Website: home-depot
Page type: added-to-cart
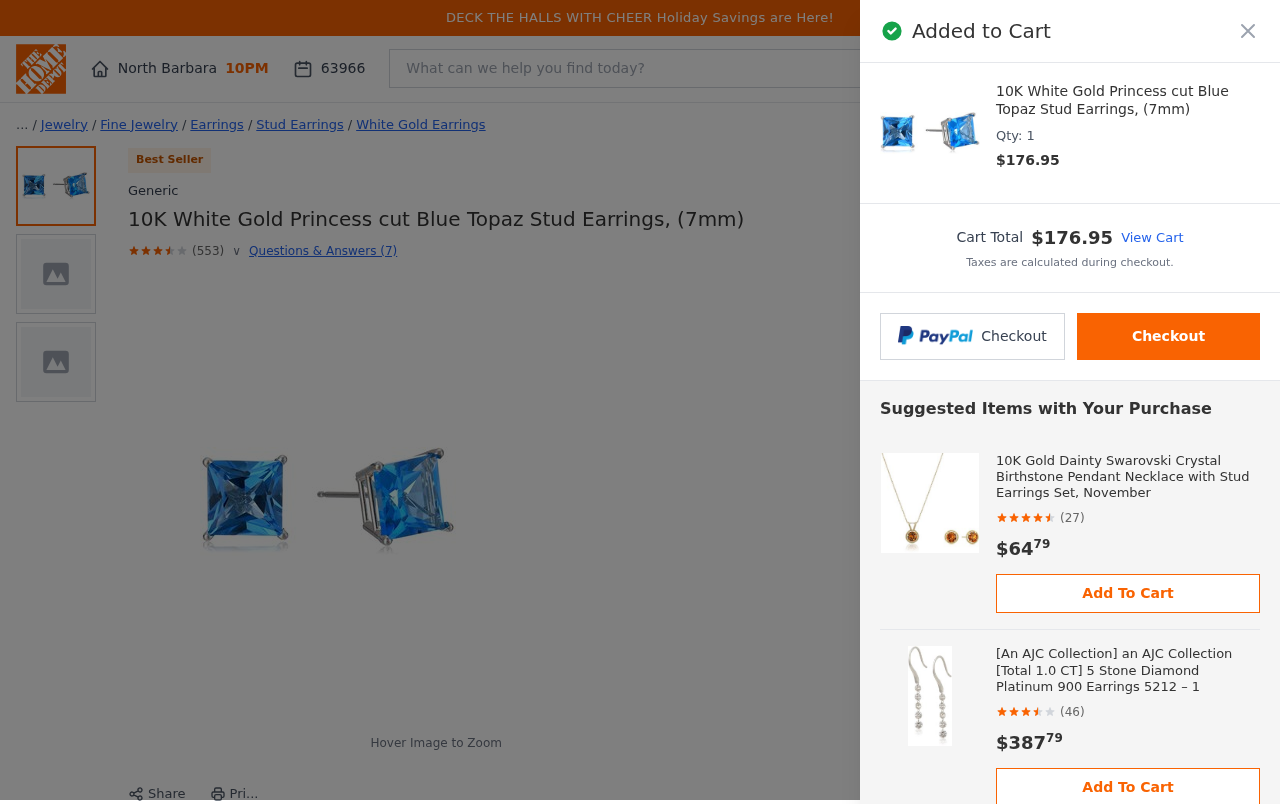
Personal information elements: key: PII_CITY
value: North Barbara
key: PII_POSTCODE
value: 63966
Product elements: key: PRODUCT1_BRAND
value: Generic
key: PRODUCT1_BREADCRUMB
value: Jewelry
Fine Jewelry
Earrings
Stud Earrings
White Gold Earrings
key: PRODUCT1_NAME
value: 10K White Gold Princess cut Blue Topaz Stud Earrings, (7mm)
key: PRODUCT1_NUM_RATINGS
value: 553
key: PRODUCT1_PRICE
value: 176.95
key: PRODUCT1_QUANTITY
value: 1
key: PRODUCT1_RATING
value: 3.7
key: PRODUCT2_NAME
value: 10K Gold Dainty Swarovski Crystal Birthstone Pendant Necklace with Stud Earrings Set, November
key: PRODUCT2_NUM_RATINGS
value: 27
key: PRODUCT2_PRICE
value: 64.79
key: PRODUCT2_RATING
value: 4.5
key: PRODUCT3_NAME
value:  [An AJC Collection] an AJC Collection [Total 1.0 CT] 5 Stone Diamond Platinum 900 Earrings 5212 – 1
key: PRODUCT3_NUM_RATINGS
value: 46
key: PRODUCT3_PRICE
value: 387.79
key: PRODUCT3_RATING
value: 3.6
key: PRODUCT4_NAME
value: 10k White Gold Round Checkerboard Cut Aquamarine Stud Earrings (6mm)
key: PRODUCT4_PRICE
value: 87.95
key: PRODUCT5_NAME
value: Genuine Emerald and Cubic Zirconia Stud Earrings
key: PRODUCT5_NUM_RATINGS
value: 31
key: PRODUCT5_PRICE
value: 39.49
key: PRODUCT5_RATING
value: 3.6
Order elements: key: ORDER_TOTAL
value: $176.95
Search elements: key: HEADER_SEARCH
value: What can we help you find today?